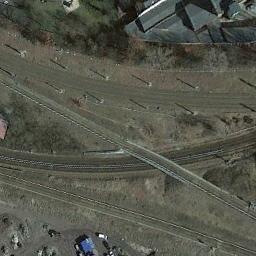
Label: railway